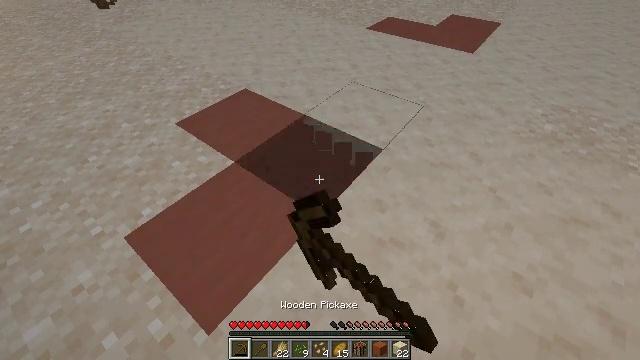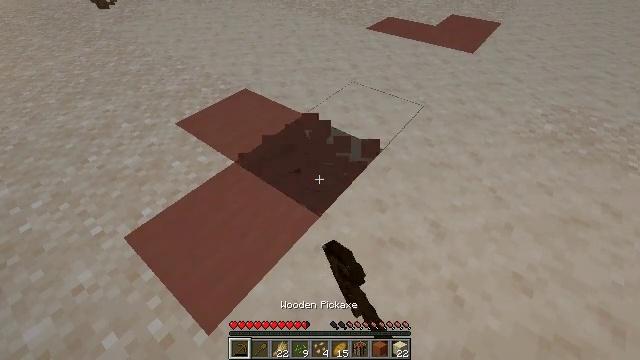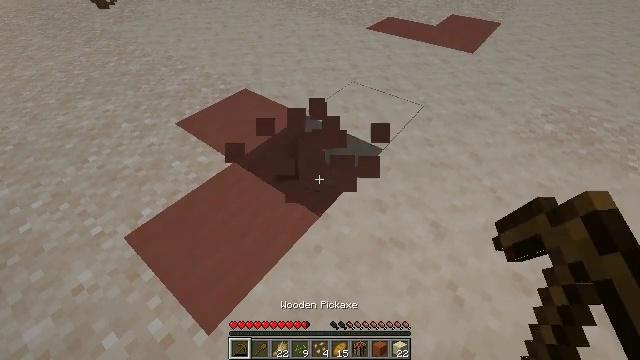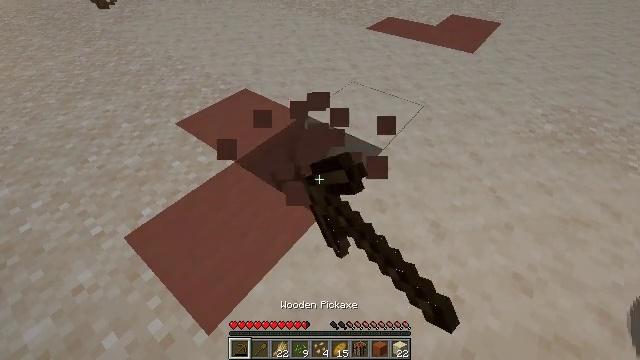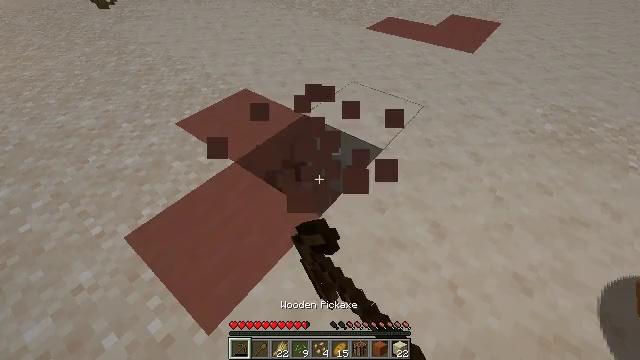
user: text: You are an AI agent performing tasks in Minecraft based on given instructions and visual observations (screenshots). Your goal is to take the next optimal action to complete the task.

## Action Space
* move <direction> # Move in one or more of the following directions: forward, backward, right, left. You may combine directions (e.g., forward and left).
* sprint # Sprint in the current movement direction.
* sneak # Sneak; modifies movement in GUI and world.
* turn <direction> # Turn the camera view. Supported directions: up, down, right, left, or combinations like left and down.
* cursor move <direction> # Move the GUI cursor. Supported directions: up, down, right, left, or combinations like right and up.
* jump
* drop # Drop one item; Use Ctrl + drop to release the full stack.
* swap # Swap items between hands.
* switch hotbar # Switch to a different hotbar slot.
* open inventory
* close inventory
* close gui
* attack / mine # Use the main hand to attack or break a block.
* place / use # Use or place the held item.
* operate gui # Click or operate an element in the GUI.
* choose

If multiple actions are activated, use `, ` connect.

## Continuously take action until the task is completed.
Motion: motion action
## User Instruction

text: Harvest terracotta for building.
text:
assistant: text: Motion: attack / mine
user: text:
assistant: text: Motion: attack / mine
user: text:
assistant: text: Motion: attack / mine
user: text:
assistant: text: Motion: attack / mine
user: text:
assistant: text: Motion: attack / mine